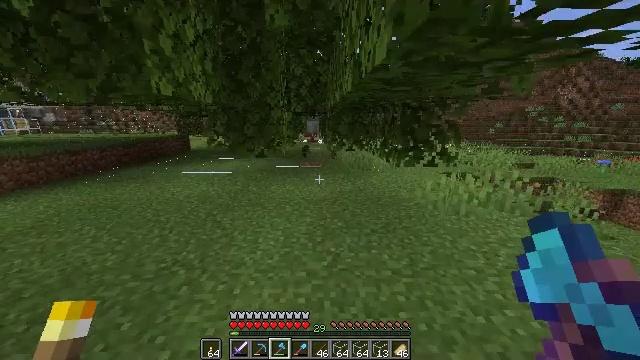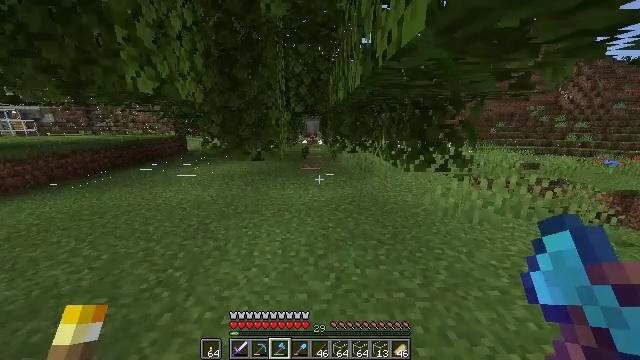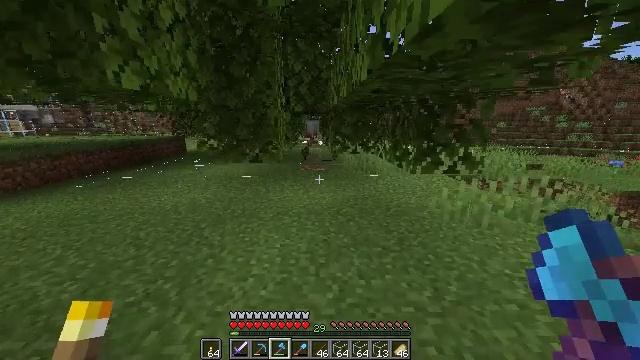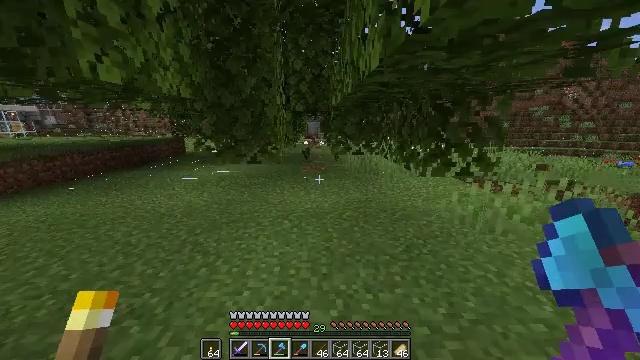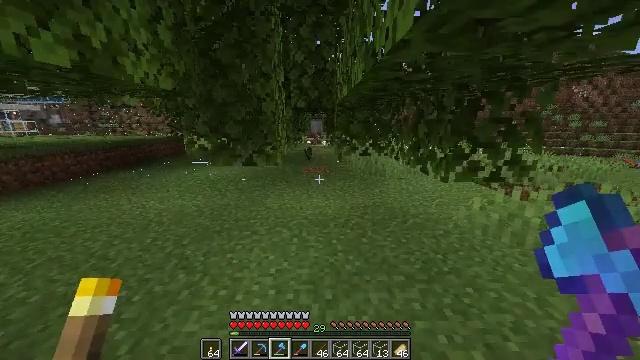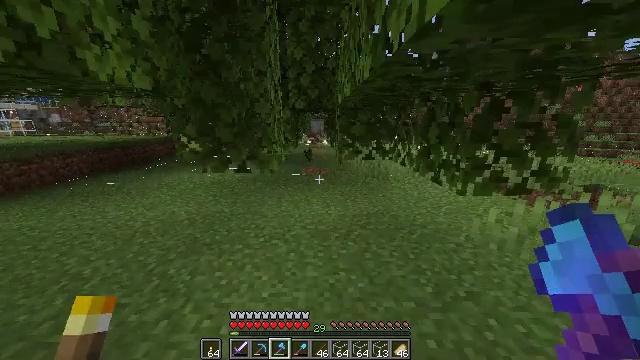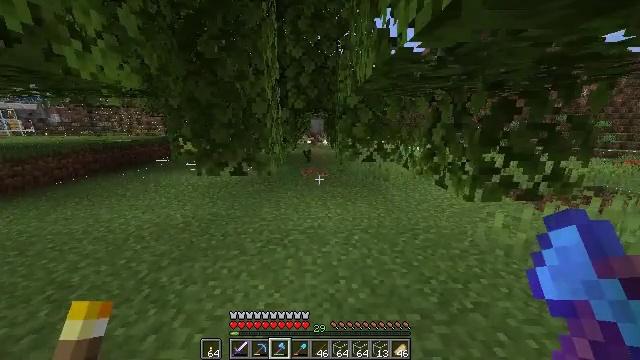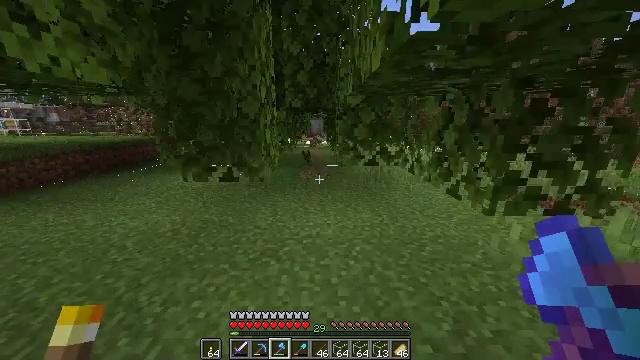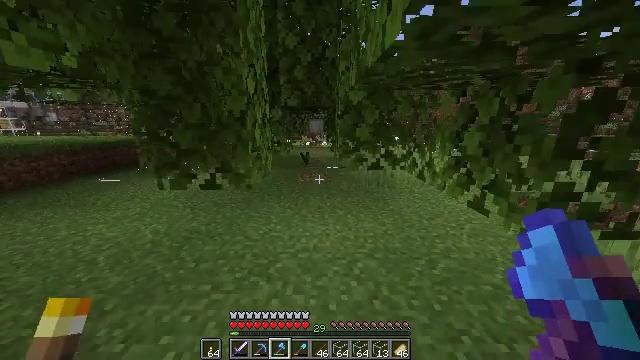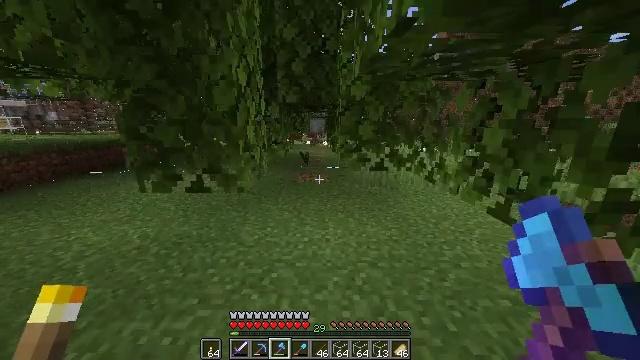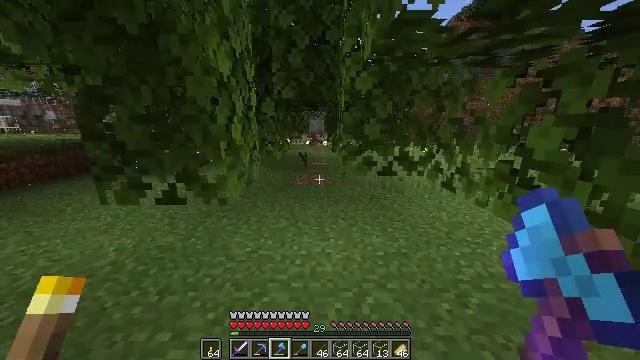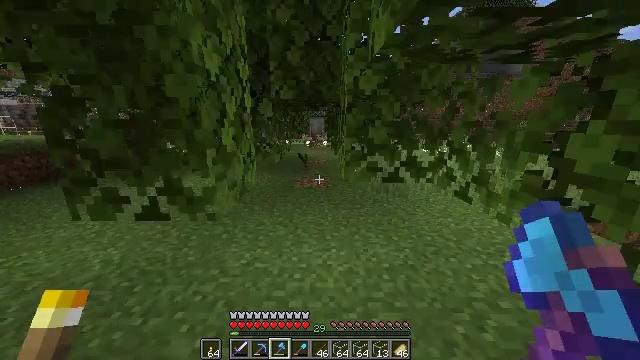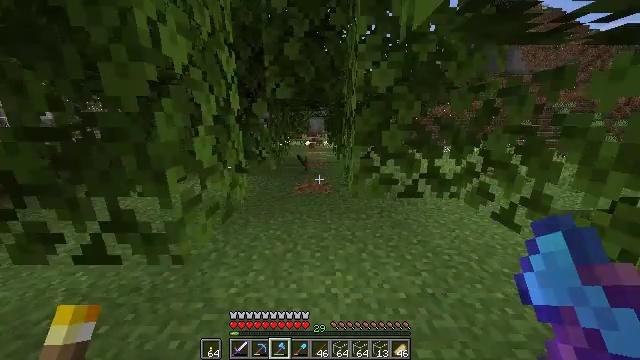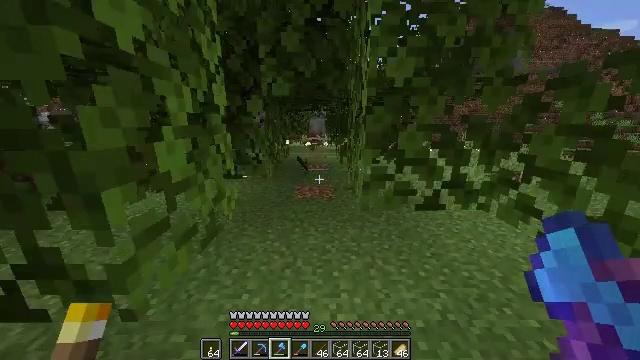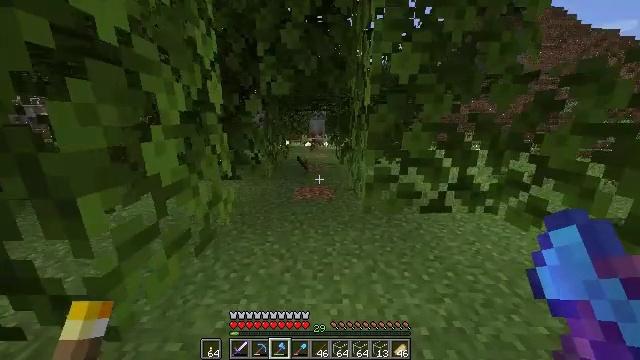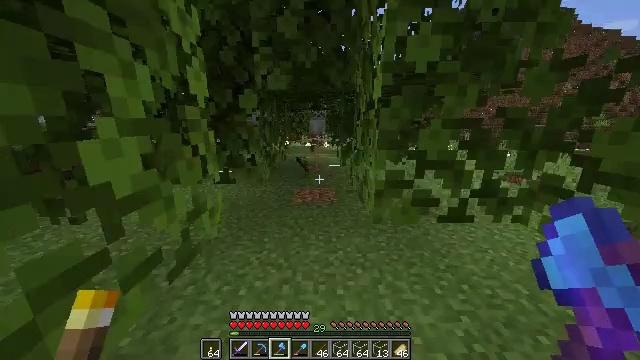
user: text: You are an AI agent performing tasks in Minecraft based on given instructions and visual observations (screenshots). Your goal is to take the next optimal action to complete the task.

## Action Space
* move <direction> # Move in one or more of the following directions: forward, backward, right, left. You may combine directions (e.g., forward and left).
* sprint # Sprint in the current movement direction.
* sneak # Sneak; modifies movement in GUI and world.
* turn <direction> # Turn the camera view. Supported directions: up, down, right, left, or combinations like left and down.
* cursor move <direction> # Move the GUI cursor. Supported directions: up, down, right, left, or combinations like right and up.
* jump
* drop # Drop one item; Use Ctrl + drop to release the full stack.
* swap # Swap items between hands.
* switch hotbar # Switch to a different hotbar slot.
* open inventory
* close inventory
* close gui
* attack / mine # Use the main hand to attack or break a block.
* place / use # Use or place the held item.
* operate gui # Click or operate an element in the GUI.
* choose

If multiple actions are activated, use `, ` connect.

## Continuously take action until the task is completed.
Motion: motion action
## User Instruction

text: Drop a book.
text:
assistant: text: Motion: move forward, sprint
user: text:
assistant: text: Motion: move forward, sprint
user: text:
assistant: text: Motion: move forward, sprint
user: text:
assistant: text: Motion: move forward, sprint
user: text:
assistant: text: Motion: move forward
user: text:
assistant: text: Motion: move forward
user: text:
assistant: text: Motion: move forward
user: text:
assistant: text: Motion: move forward, sprint
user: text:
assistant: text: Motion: move forward, sprint
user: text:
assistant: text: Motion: move forward, sprint
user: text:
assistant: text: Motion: move forward, sprint
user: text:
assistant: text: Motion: move forward
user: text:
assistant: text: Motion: move forward
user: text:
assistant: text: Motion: move forward
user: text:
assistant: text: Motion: move forward, sprint
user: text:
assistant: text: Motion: move forward, sprint, turn left and down
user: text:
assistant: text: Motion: move forward, sprint, turn left
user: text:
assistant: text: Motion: move forward, turn left
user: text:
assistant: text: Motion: move forward, turn left
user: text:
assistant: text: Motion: move forward, turn left
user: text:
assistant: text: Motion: move forward
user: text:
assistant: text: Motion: move forward
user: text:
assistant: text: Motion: move forward
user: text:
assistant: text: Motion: move forward, turn right
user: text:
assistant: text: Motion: move forward, sprint, turn right and down
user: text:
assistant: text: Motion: move forward, sprint, turn right and down
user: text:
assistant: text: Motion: move forward, sprint, turn right
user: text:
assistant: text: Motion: move forward
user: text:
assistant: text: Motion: move forward
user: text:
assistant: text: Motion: move forward